Field crop: maize
Growth stage: 1
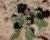
Species: chenopodium